Question: I have a table called 'jobs' with a relationship to a table called 'job_request'.

I am trying to get all the jobs from the jobs table with the status of waiting. I also want to include the records from the job_request table where the user_id is equal to a particular user.
This is the code with the last where clause missing giving me all requests for each job:
'''
@jobs = Job.includes(:job_requests).where(:status => 'waiting')
'''
In other words I am looking to do the following SQL clause:
'''
SELECT "jobs".* FROM "jobs"
LEFT OUTER JOIN "job_requests" ON "job_requests"."job_id" = "jobs"."id"
WHERE (jobs.status = 'waiting' OR job_requests.user_id = 1)
'''
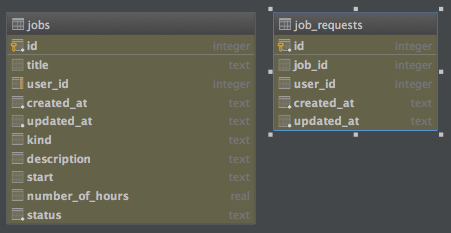
Answer: Here is your query if I get you.
'''
@jobs = Job.includes(:job_requests)
.where('jobs.status = ? OR job_requests.user_id = ?', 'waiting', api_current_user.id)
.references(:job_requests)
'''